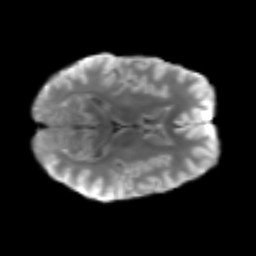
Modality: T2w
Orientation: axial
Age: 24
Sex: male
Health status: healthy
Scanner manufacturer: siemens
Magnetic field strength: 3 T
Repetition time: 3.6 s
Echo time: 0.092 s